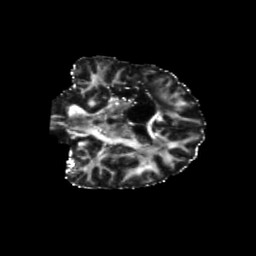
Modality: FA
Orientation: coronal
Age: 44
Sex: female
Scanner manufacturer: siemens
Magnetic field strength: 3 T
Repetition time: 5.25 s
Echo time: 0.08 s